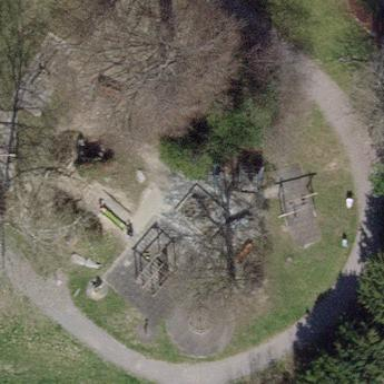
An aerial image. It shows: Playground area for leisure land.